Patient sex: M
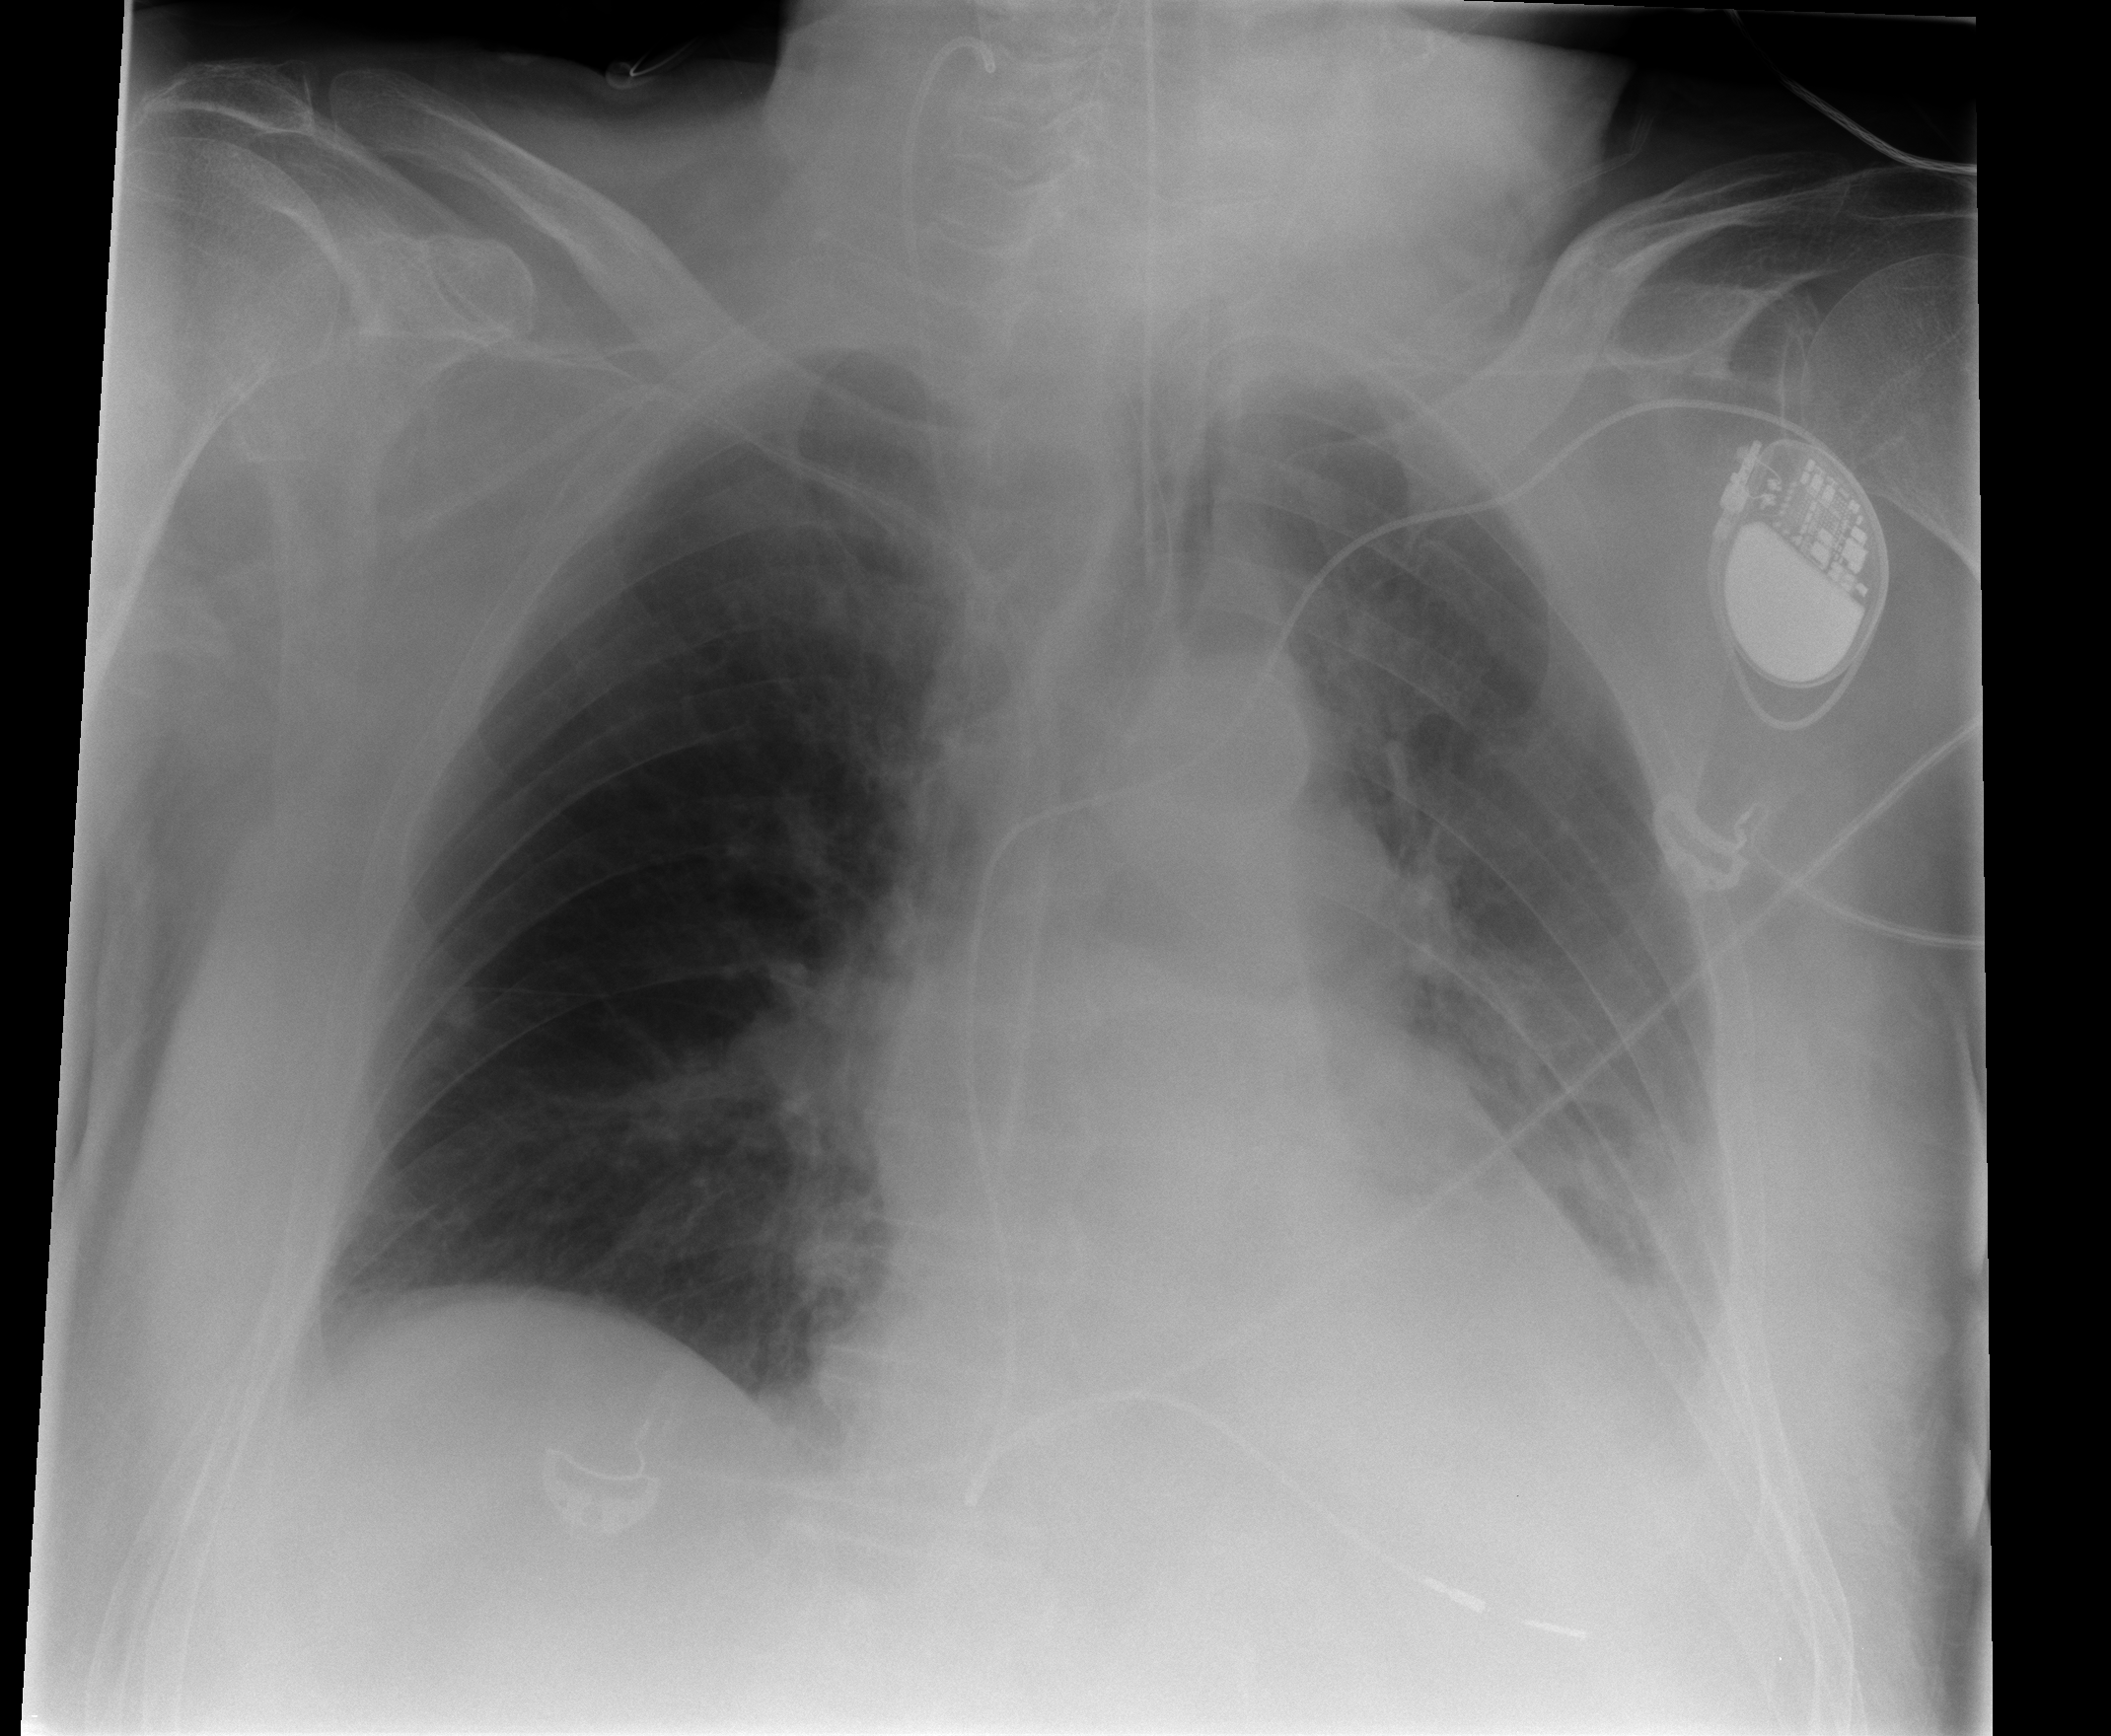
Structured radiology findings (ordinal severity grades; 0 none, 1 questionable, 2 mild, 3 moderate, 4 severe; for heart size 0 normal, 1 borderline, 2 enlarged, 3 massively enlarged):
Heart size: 1
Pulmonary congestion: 0
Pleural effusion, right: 2
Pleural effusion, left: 2
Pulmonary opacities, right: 0
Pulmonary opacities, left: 0
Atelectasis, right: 0
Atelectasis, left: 2